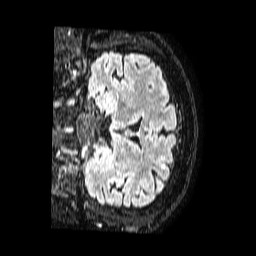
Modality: FLAIR
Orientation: coronal
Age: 53
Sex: female
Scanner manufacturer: philips
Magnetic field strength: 1.5 T
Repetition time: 4.8 s
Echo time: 0.3 s